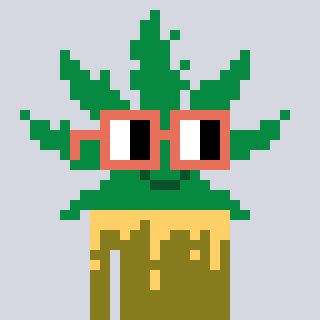
a pixel art character with square orange glasses, a weed-shaped head and a gunk-colored body on a cool background